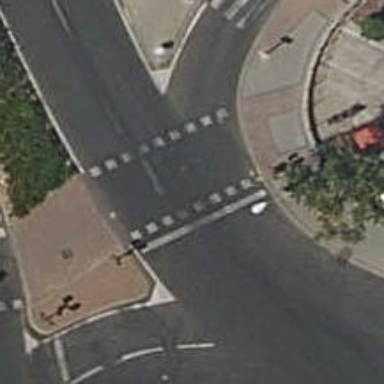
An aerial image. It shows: Road with traffic signals controlling the flow of traffic.